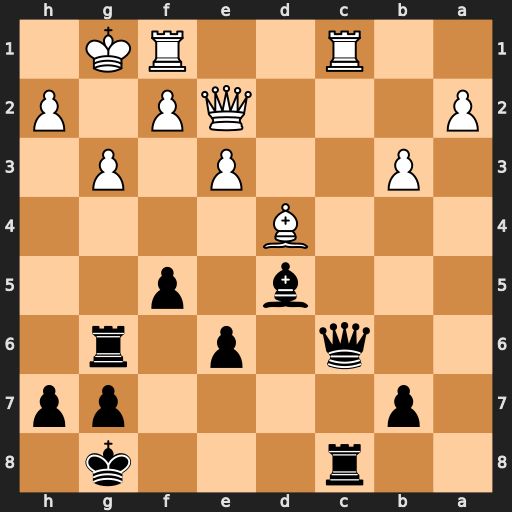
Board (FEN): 2r3k1/1p4pp/2q1p1r1/3b1p2/3B4/1P2P1P1/P3QP1P/2R2RK1
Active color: b
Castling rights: -
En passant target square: -
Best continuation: Qxc1 Rxc1 Rxc1+ Qf1 Rxf1+